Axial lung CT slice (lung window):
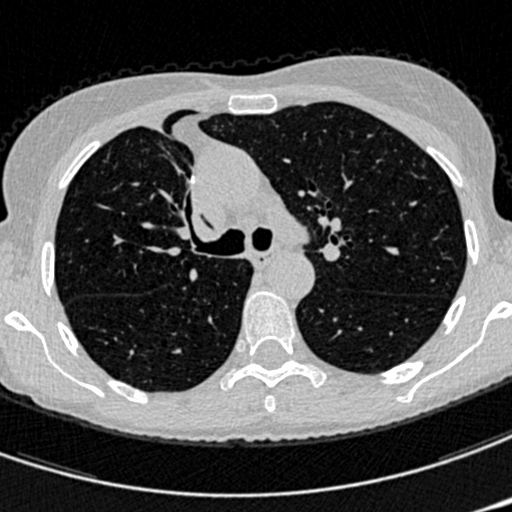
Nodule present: no